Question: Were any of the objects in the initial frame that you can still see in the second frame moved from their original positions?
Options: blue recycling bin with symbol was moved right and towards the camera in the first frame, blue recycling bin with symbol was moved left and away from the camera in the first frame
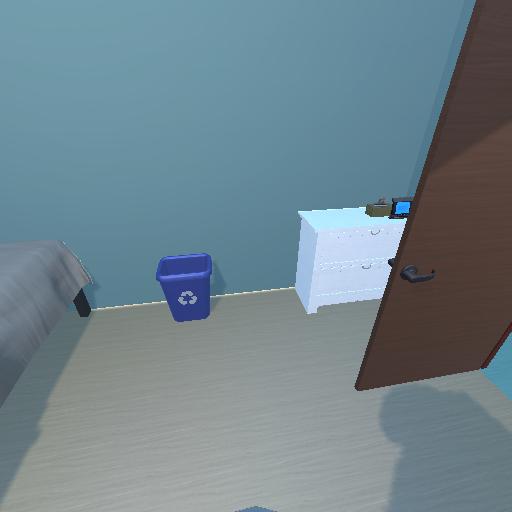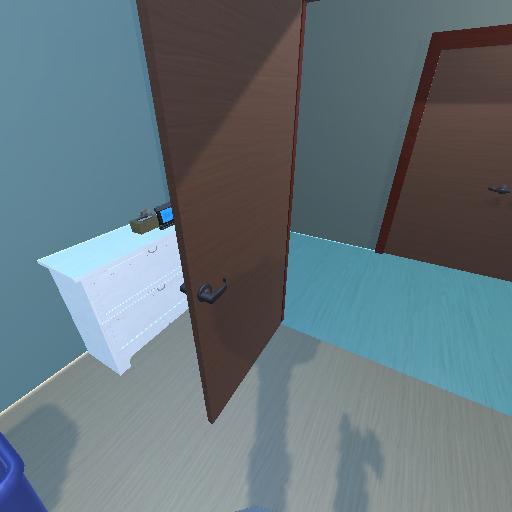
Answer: blue recycling bin with symbol was moved right and towards the camera in the first frame